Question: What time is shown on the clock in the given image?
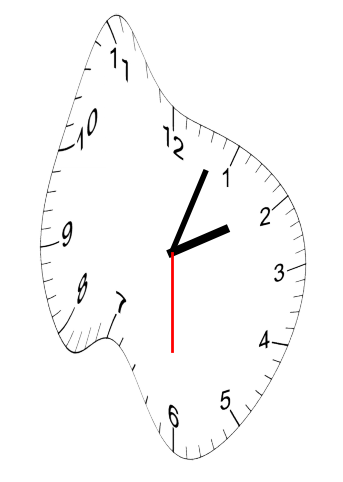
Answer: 02:03:30